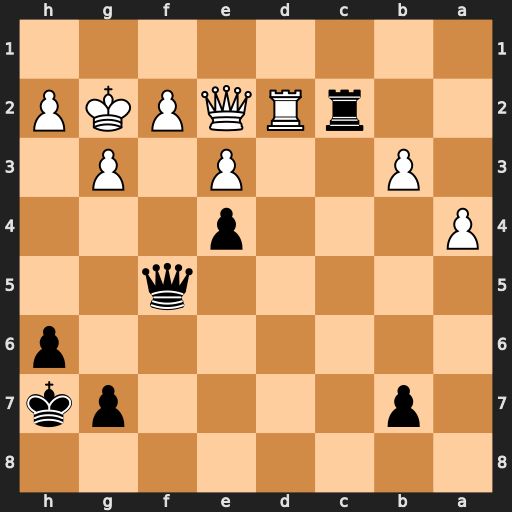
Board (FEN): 8/1p4pk/7p/5q2/P3p3/1P2P1P1/2rRQPKP/8
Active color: b
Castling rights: -
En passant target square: -
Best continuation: Qf3+ Qxf3 exf3+ Kxf3 Rxd2